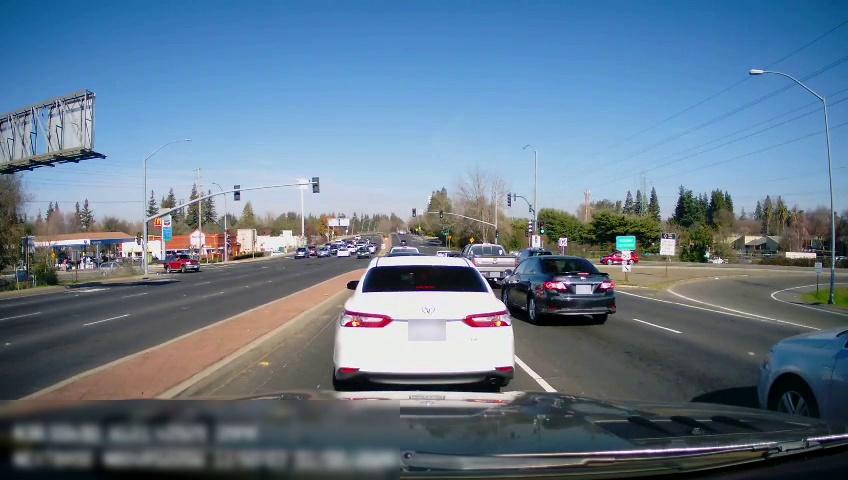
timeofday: Day
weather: Sunny
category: Drivable Space
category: Drivable Space
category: Vehicles | SUV
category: Vehicles | SUV
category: Vehicles | Car
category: Vehicles | SUV
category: Vehicles | SUV
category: Vehicles | Car
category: Vehicles | Car
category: Vehicles | Truck
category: Vehicles | Car
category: Vehicles | Car
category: Vehicles | Car
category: Lanes | Current Lane
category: Lanes | Alternate Lane
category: Lanes | Opposite Lane
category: Lanes | Opposite Lane
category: Lanes | Alternate Lane
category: Lanes | Alternate Lane
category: Lanes | Alternate Lane
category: Traffic | Signs
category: Traffic | Lights
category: Traffic | Lights
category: Traffic | Lights
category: Traffic | Lights
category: Traffic | Lights
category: Traffic | Lights